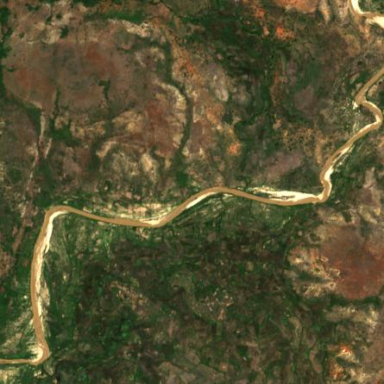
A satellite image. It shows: River flowing through natural water landscape.